Question: I am working on a simple app where you can retrieve video in viewpager not list view and user can also like video.
But now I want to sort all the videos on the basis of most liked.
Here is my database screenshot -
<URL>
and her is the code of which I made a video adapter from which I retrieve video
code -
'''
videoView.setVideoPath(obj.getUrl());
title.setText(obj.getTitle());
desc.setText(obj.getDesc());
videoView.setOnPreparedListener(new MediaPlayer.OnPreparedListener() {
@Override
public void onPrepared(MediaPlayer mediaPlayer) {
pbar.setVisibility(View.GONE);
mediaPlayer.start();
}
});
videoView.setOnCompletionListener(new MediaPlayer.OnCompletionListener() {
@Override
public void onCompletion(MediaPlayer mediaPlayer) {
mediaPlayer.start();
}
});
}
'''
: Here is my updated database screenshot:
~
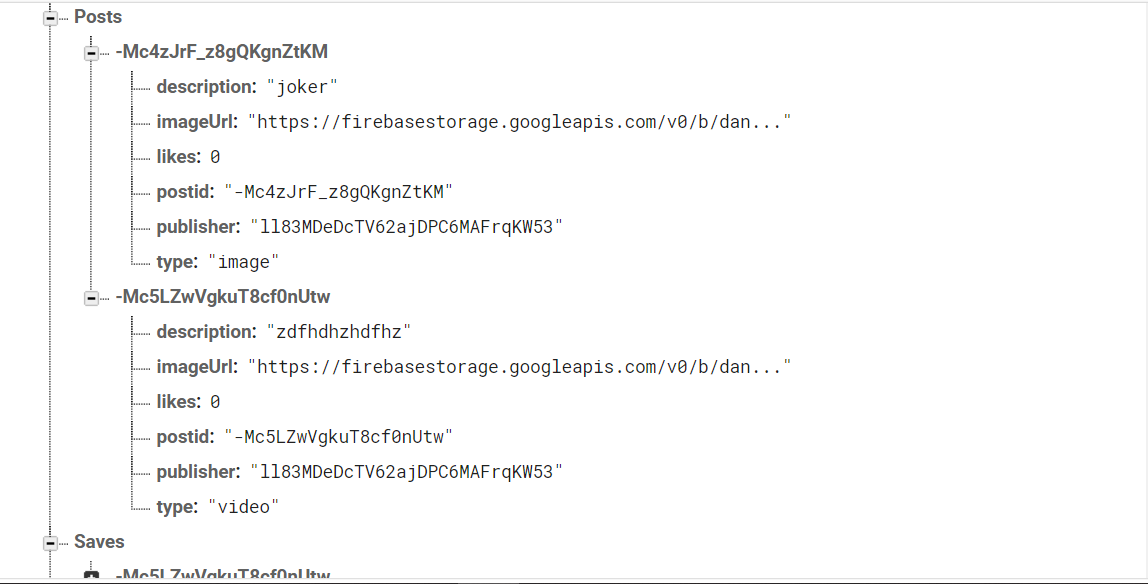
Answer: Firebase Realtime Database queries can only sort data on values that are stored in the database. There is no way to order on something that is calculated, like the number of child elements under the 'Likes/$postid' node in your case.
The common workaround is to store the number of likes in the database too, for example as a 'LikeCount' property, and then order on .
You can securely have the client write its like/unlike and increment/decrement the counter by:
- 'increment()'-
For an example of this, see my answer here: <URL>
---
Once you have stored the the 'LikeCount' you can sort on it by <URL>. Something like:
'''
DatabaseReference postsRef = FirebaseDatabase.getInstance().getReference("Posts");
Query query = postsRef.orderBy("LikeCount");
query.addValueEventListener(...
'''